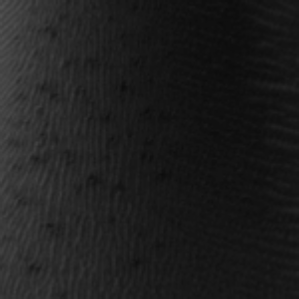
Label: frost